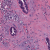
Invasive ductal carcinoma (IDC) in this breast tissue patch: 0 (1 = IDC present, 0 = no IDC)